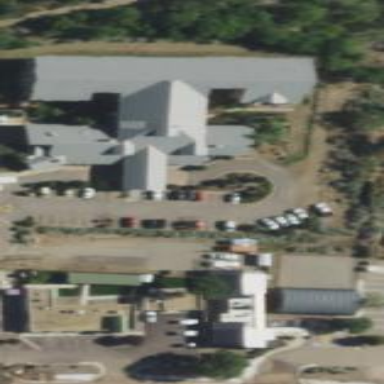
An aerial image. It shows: Nursing home building.